Question: I want to draw an axis with major and minor ticks that cover my whole page styled differently. I followed structure of <URL> example, but I can't get it to work make different between major and minor 'ticks' lines. Here is a picture represent what I'm looking for:

This is my code:
'''
// Define identity (1:1) scales
var x = d3.scale.identity().domain([0, 400]);
var y = d3.scale.identity().domain([0, 300]);
// Define container
var chart = d3.select("body")
.append("svg")
.attr("class", "chart")
.attr("width", 500)
.attr("height", 400)
.append("g")
.attr("transform", "translate(40,20)");
// Draw X-axis grid lines
chart.selectAll("line.x")
.data(x.ticks(50))
.enter().append("line")
.attr("class", "minor")
.attr("x1", x)
.attr("x2", x)
.attr("y1", 0)
.attr("y2", 300)
.style("stroke", "#ccc");
// Draw Y-axis grid lines
chart.selectAll("line.y")
.data(y.ticks(50))
.enter().append("line")
.attr("class", "minor")
.attr("x1", 0)
.attr("x2", 400)
.attr("y1", y)
.attr("y2", y)
.style("stroke", "#ccc");
// Define stock x and y axis
var xAxis = d3.svg.axis().scale(x).orient('top');
var yAxis = d3.svg.axis().scale(y).orient('left');
chart.append('g')
.attr("class", "axis")
.call(xAxis);
chart.append('g')
.attr("class", "axis")
.call(yAxis);
'''
In this case I don't know if I missed some thing?
Complete jsfiddle <URL>.
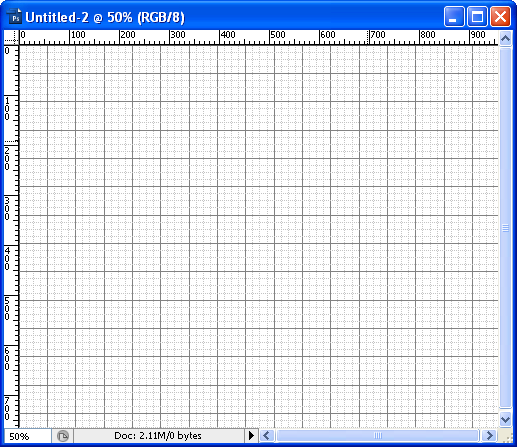
Answer: > The new way to do this is to have several axes, one for the major ticks and another one for the minor ones. You would select the ticks that also appear on the major axis for the minor one and remove them.
'''
svg.append("g")
.attr("class", "grid")
.attr("transform", "translate(0," + height + ")")
.call(d3.svg.axis().scale(x).ticks(20).tickSize(-height))
.selectAll(".tick")
.data(x.ticks(10), function(d) { return d; })
.exit()
.classed("minor", true);
svg.append("g")
.attr("class", "axis")
.attr("transform", "translate(0," + height + ")")
.call(d3.svg.axis().scale(x).ticks(10));
'''
More information <URL>.